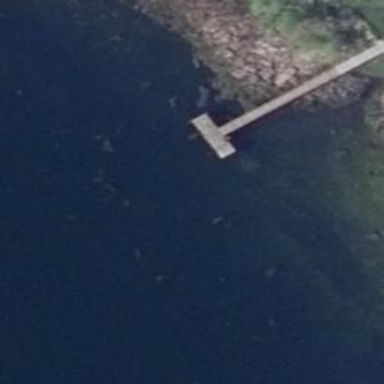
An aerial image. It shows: Pier made of ground material.